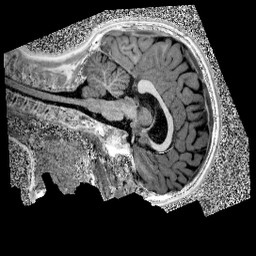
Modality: UNIT1
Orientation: sagittal
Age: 11
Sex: male
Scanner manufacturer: siemens
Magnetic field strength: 3 T
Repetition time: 4 s
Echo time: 0.00299 s